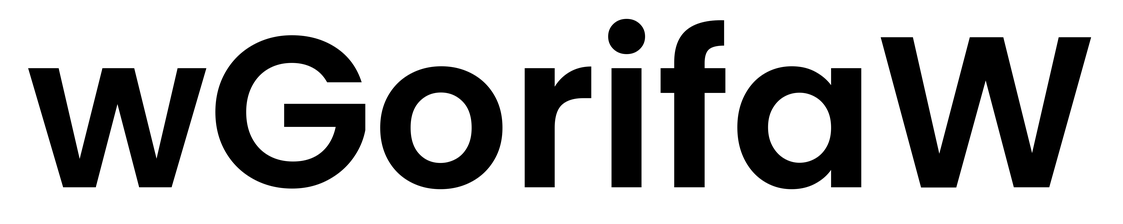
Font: Poppins-SemiBold